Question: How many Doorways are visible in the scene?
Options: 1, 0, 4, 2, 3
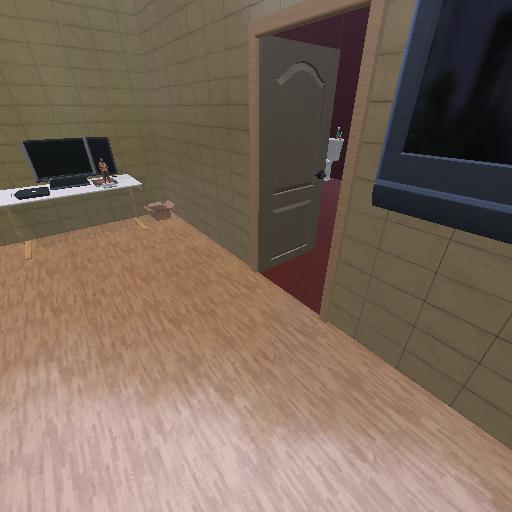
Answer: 1